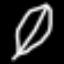
Label: leaf